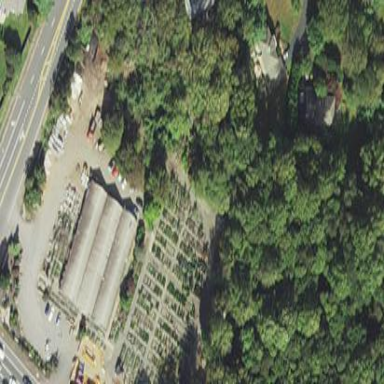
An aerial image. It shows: Plant nursery area.